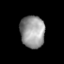
Tissue: lung
Cell type: Endothelial cells
Senescence score: 0.5512
Nuclear area (px): 774
Mean DAPI intensity: 152.209